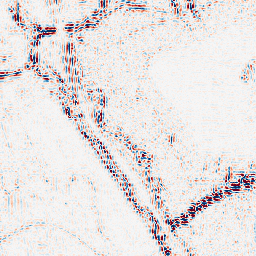
Category: wavelet
Decomposition family: wavelet_reverse_biorthogonal
Decomposition parameters: wavelet: rbio2.4
level: 2
Upsampling method: linear_exact
Upsampling parameters: scale: 2
Upsampling scale: 2